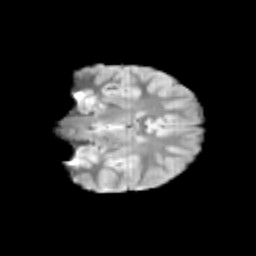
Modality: T2w
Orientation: coronal
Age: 9
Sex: female
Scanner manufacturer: siemens
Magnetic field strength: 3 T
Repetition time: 3.8 s
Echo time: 0.07 s